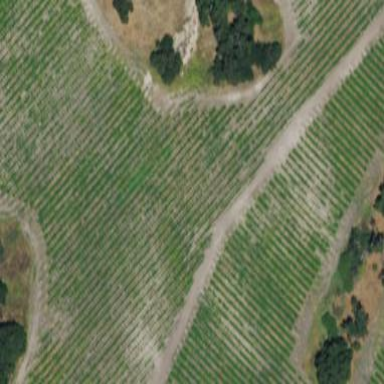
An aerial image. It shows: Vineyard growing grapes.